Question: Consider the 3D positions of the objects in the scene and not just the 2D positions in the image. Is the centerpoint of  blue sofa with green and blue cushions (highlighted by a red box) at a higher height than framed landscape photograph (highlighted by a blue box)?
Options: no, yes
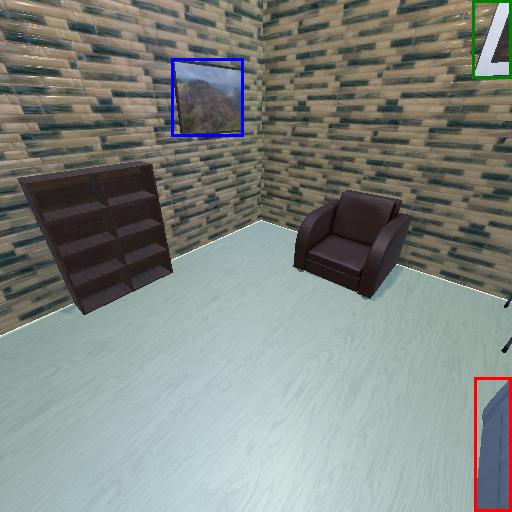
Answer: no